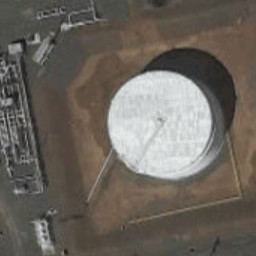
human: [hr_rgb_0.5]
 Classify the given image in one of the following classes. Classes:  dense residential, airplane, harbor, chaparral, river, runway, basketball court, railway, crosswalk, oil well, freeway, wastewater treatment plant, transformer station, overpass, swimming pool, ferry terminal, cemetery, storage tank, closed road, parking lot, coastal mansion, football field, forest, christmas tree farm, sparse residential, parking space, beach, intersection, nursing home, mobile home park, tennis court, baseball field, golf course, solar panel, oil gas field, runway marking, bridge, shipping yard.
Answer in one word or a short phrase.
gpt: storage tank